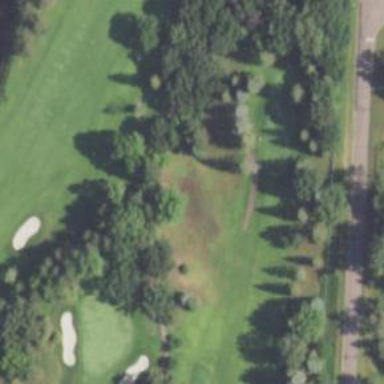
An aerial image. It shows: Service road designated as golf cart path.